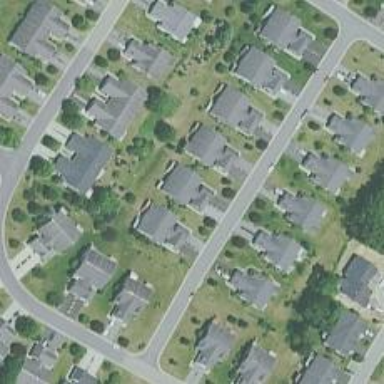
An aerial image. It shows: Neighborhood.